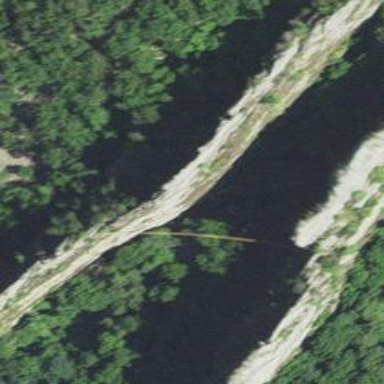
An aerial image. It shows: Cliff in nature.